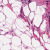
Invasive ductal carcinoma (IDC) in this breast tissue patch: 0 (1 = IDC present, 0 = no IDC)